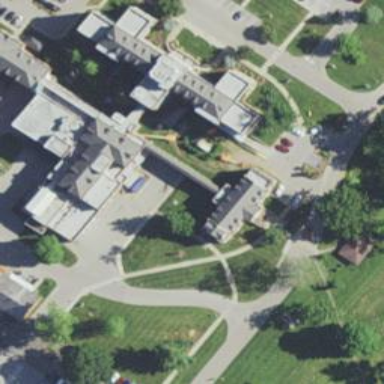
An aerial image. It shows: Hospital providing healthcare services.